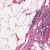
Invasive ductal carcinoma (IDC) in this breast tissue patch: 0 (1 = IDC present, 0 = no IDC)